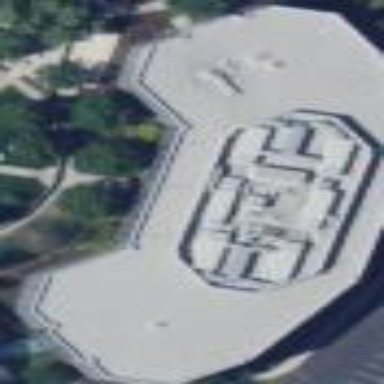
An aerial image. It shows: Office building.